Question: I'm using a Table to add some Labels to a stage. For some reason it adds it to the bottom right corner instead of the top left. Any ideas about how I can lay out the components correctly?
'''
int dialogWidth = 450;
int dialogHeight = 650;
Label label1 = new Label("MUSIC:", skin);
Label label2 = new Label("SOUND EFFECTS:", skin);
Label label3 = new Label("JUMP SPEED:", skin);
TextButton btn1 = new TextButton("whatever", skin);
final Dialog dialog = new Dialog("Properties", skin);
dialog.setSize(dialogWidth, dialogHeight);
dialog.setX(Helper.RESOLUTION_X_CENTER-dialogWidth/2);
dialog.setY(Helper.RESOLUTION_Y_CENTER-dialogHeight/2);
Table t = new Table();
t.setBounds(0, 0, dialogWidth, dialogHeight);
t.add(label1);
t.row();
t.add(label2);
t.add(btn1);
t.row();
t.add(label3);
dialog.add(t);
stage.addActor(dialog);
'''

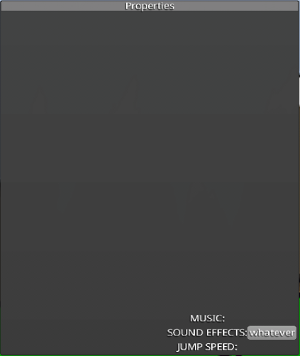
Answer: ## Fix 1:
Remove the following line
'''
t.setBounds(0, 0, dialogWidth, dialogHeight);
'''
Don't use setBounds yourself. Let the layoutmanager handle it.
---
## Fix 2:
Replace the following line
'''
dialog.add(t);
'''
with
'''
dialog.getContentTable().add(t).expand().left().top();
'''
Dialog is itself a Table which contains 3 components viz Title, ContentTable, ButtonTable.
Your code was adding the new Table in the row of ButtonTable (last row hence at bottom) after ButtonTable (hence right).
The updated code adds it to the Content Table where it is supposed to be.
Refer to <URL> to understand reason behind
'''
expand().left().top();
'''
---
Lastly, to debug any Table related issue, consider using debug lines (explained in the same link)
Hope this helps.